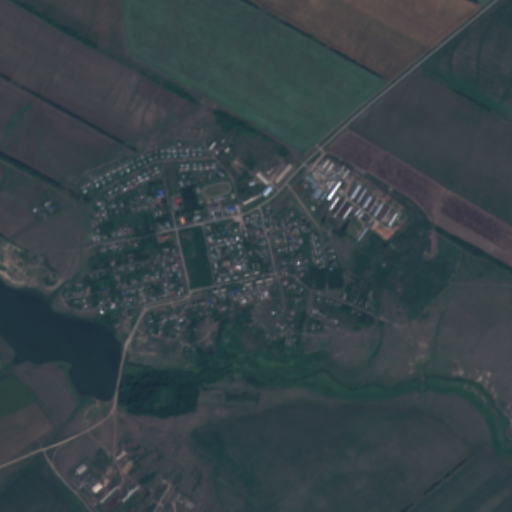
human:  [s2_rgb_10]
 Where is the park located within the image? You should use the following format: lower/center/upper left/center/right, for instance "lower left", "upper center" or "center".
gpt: The park is located in the center of the image.
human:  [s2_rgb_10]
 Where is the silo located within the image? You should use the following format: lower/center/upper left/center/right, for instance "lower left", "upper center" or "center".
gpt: The silo is located in the lower left of the image.
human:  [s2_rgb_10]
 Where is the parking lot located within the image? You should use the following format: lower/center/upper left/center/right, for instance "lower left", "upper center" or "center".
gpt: There is no parking lot in the image.